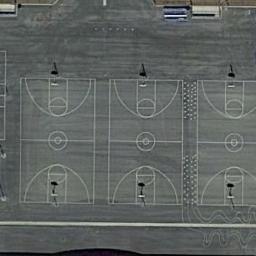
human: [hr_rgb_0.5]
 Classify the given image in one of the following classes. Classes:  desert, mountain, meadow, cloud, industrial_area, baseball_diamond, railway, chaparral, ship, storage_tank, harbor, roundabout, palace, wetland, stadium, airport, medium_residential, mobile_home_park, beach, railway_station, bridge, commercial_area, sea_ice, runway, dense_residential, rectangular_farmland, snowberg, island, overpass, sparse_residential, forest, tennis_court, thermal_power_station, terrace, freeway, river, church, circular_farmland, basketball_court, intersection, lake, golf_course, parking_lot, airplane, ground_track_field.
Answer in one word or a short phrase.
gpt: basketball_court